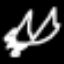
Label: squiggle